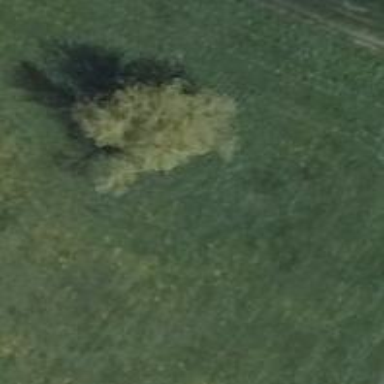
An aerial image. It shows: Deciduous broadleaved tree.